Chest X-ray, PA view. Patient: 52 years old, sex M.
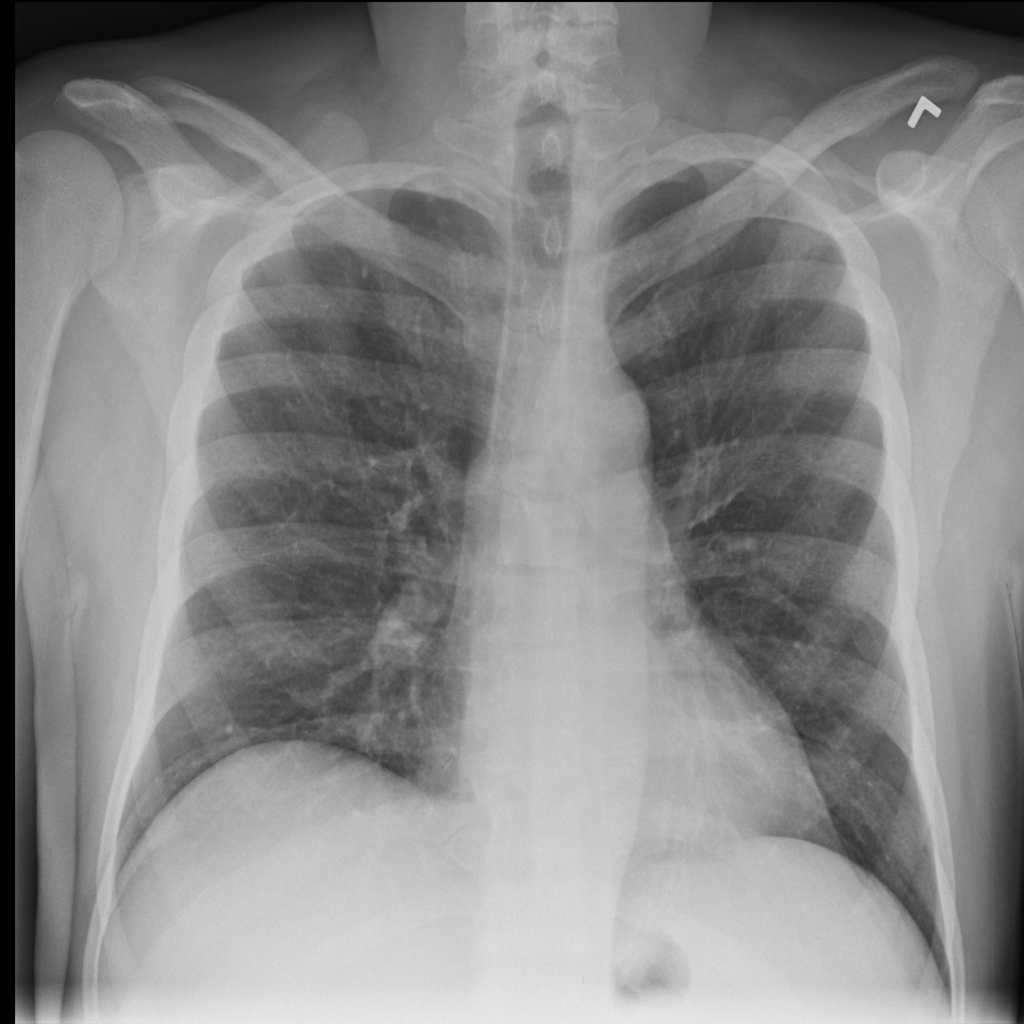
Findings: No Finding